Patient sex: M
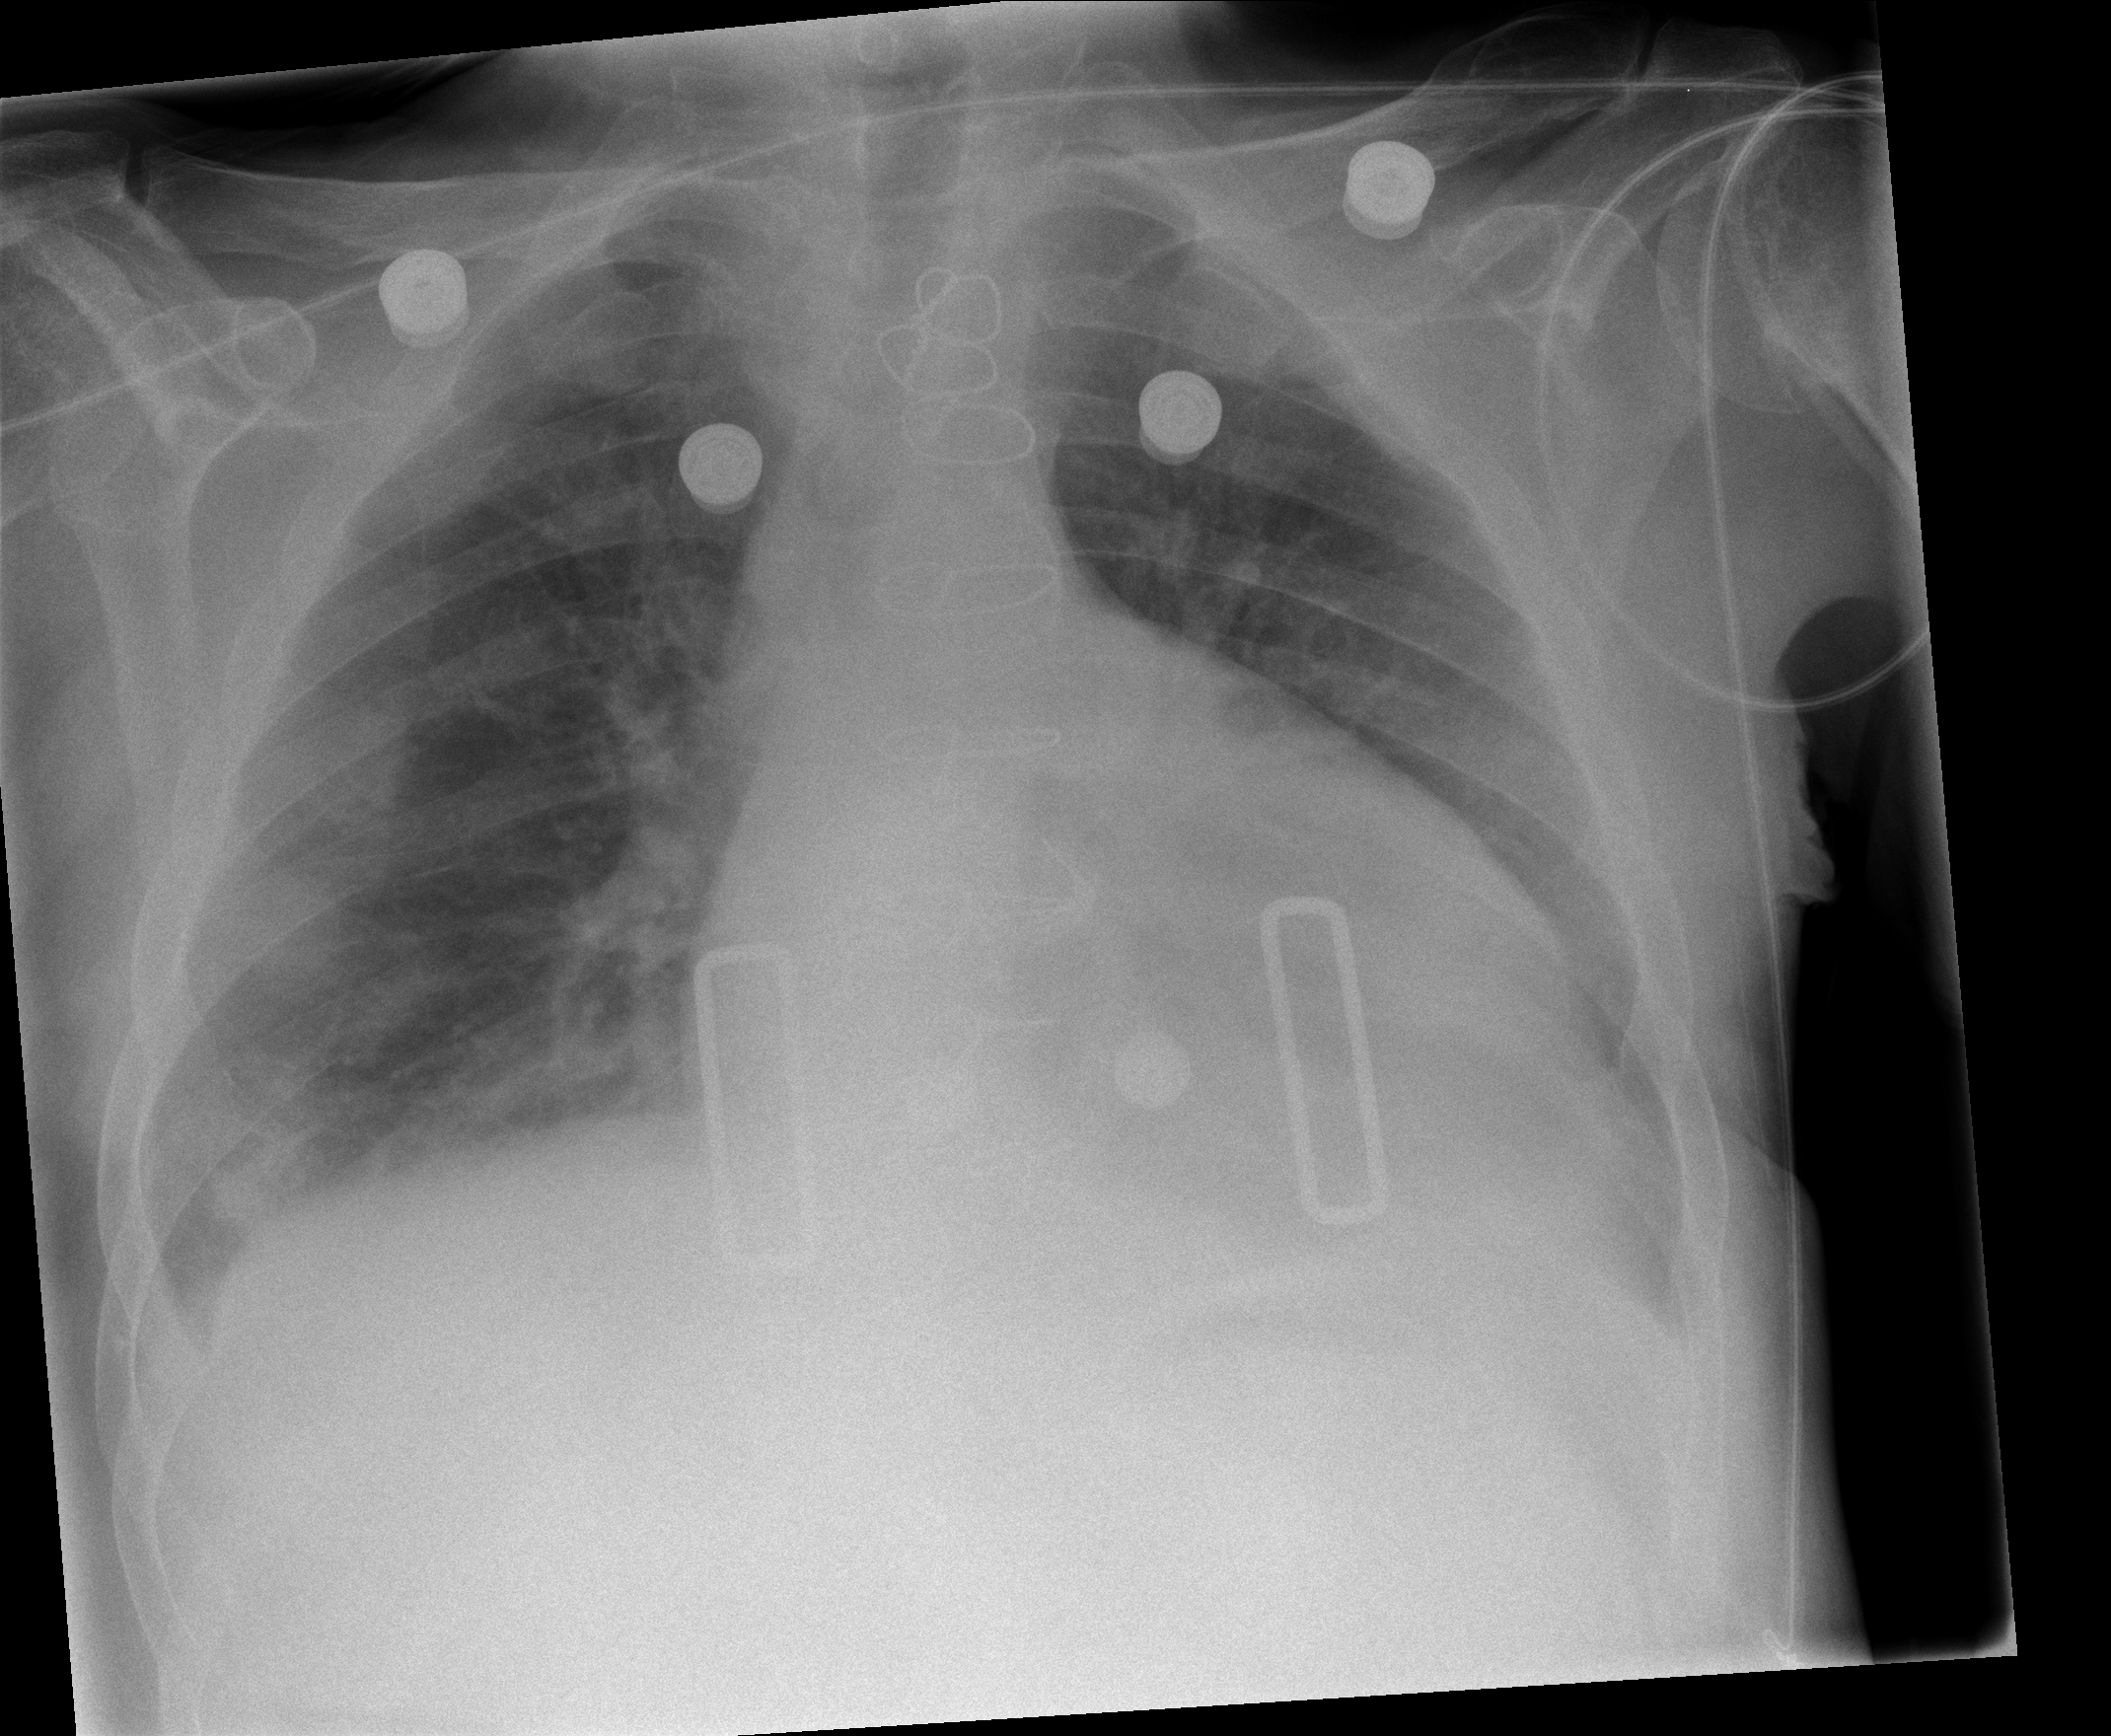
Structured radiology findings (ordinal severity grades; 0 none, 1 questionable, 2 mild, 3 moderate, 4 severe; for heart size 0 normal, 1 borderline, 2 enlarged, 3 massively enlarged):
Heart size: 2
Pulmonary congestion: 2
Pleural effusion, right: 0
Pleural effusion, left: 2
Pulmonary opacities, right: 2
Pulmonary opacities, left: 1
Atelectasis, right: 2
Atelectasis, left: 2